Question: Is it possible to render a 'file_upload' tag and an 'image_tag' also with an delete button using Dragonfly or another gem? This should all be rendered via the 'apply_helper', but the rest should be (I think) javascript?
Any advice is welcome!
I'm looking for something like this:

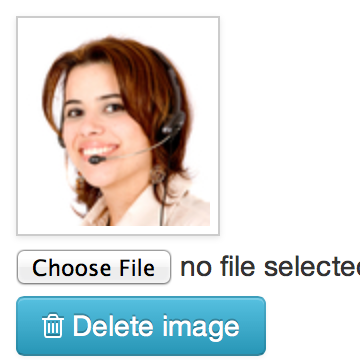
Answer: i think you need something like this
<URL>